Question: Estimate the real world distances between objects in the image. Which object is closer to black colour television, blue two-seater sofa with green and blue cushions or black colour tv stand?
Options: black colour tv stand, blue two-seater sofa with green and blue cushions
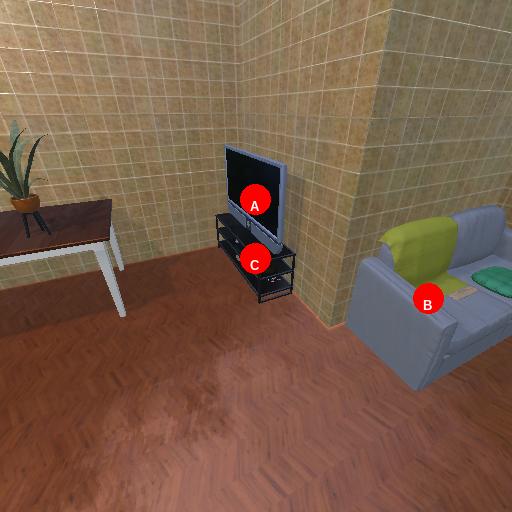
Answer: black colour tv stand